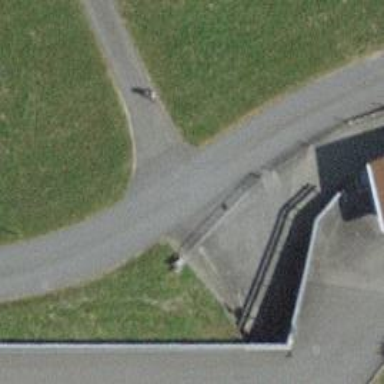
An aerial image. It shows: Gate.